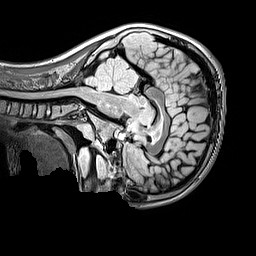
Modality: FLAIR
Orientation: sagittal
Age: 10
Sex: male
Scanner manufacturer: siemens
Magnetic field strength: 3 T
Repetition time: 5 s
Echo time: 0.388 s